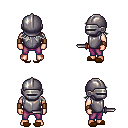
a pixel art fantasy rpg character, male body template, human, light skin, steel chest armor, magenta pants, gray loose hair, metal helm, leather bracers, brown slippers, dagger, four views (front, back, left, right), 2x2 character sprite sheet, small pixel art, hard edges, no anti-aliasing